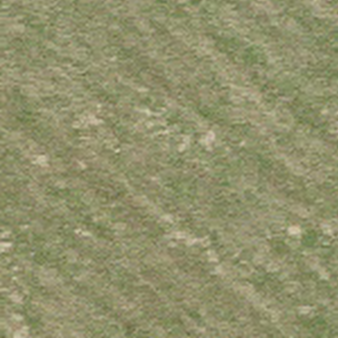
Label: other